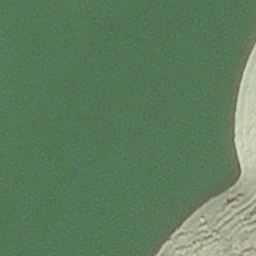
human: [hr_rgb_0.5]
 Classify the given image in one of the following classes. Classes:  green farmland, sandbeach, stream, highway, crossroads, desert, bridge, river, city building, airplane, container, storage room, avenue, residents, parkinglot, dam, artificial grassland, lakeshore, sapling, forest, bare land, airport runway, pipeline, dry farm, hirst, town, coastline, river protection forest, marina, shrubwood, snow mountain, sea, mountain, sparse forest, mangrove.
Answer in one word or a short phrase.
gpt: hirst